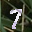
Label: 7